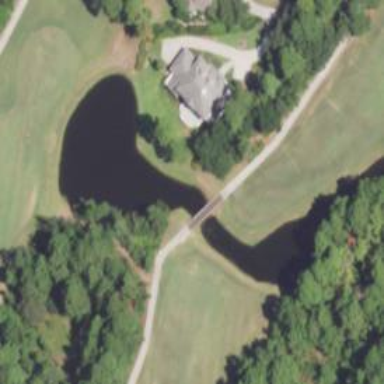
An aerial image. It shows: Path bridge over golf path.